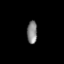
Tissue: lung
Cell type: Myeloid cells
Senescence score: 0.6843
Nuclear area (px): 230
Mean DAPI intensity: 130.1